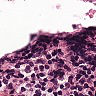
Metastatic tissue present: no